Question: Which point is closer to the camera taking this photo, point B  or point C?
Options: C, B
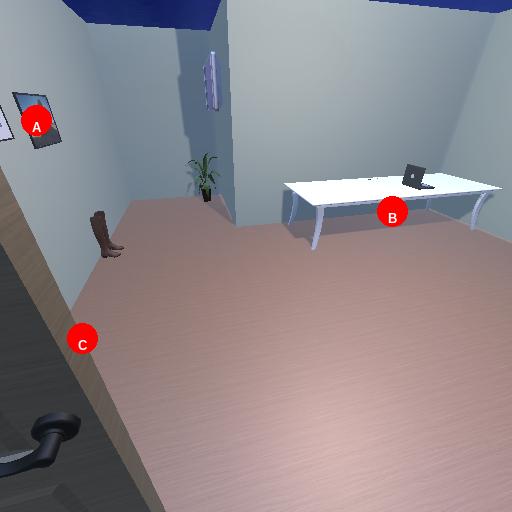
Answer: C